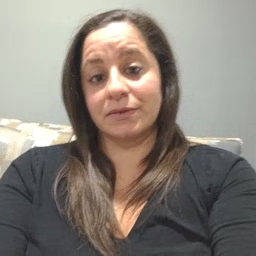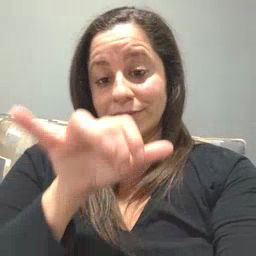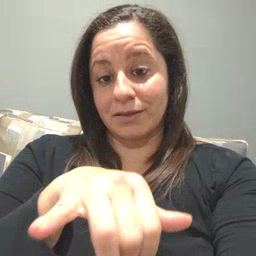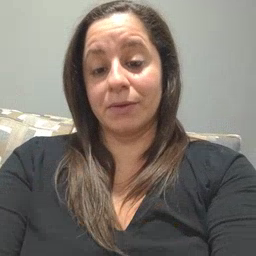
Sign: stay